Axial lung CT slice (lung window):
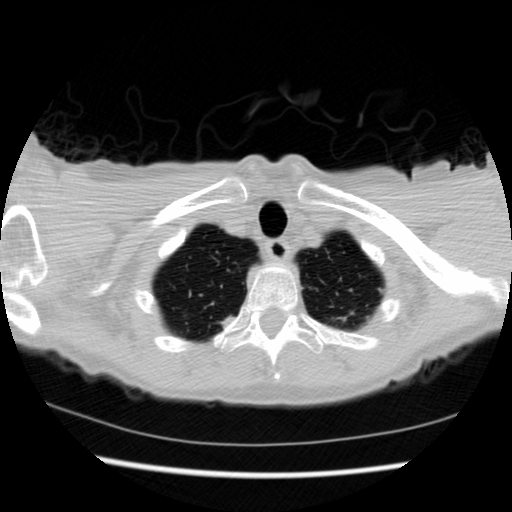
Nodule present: no